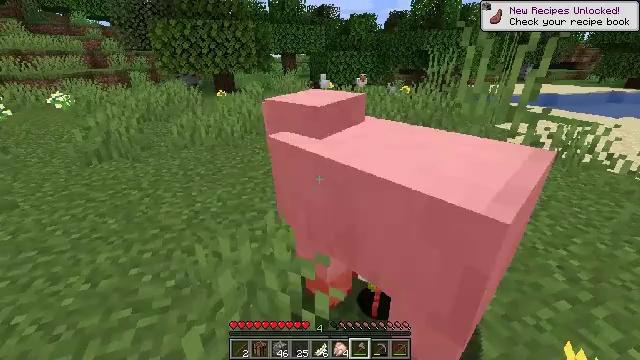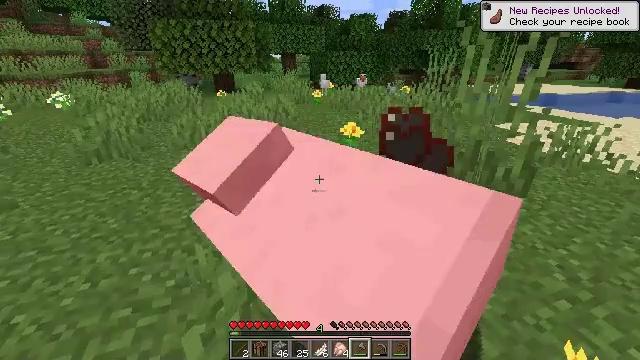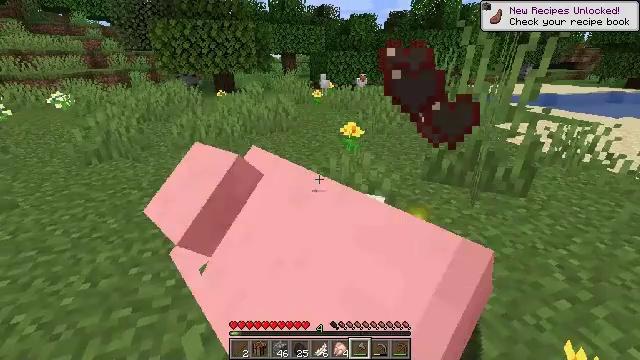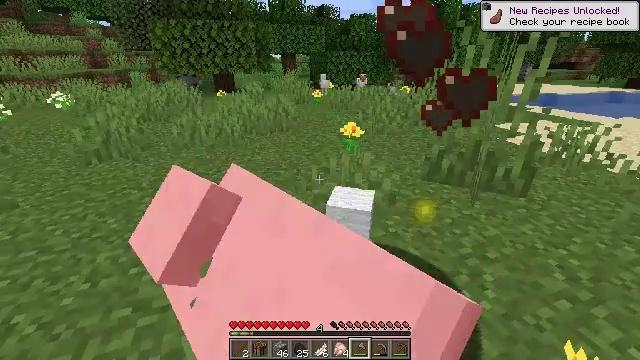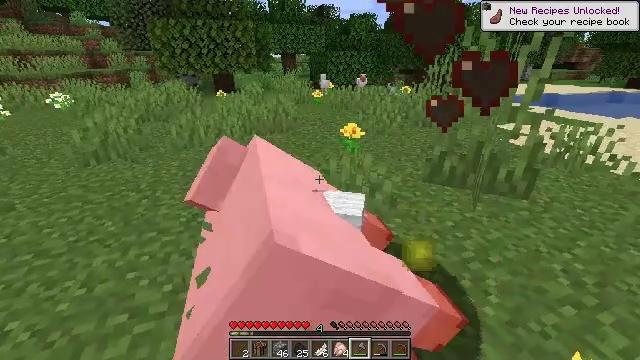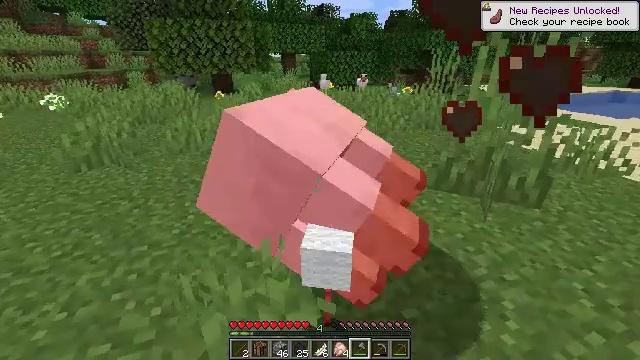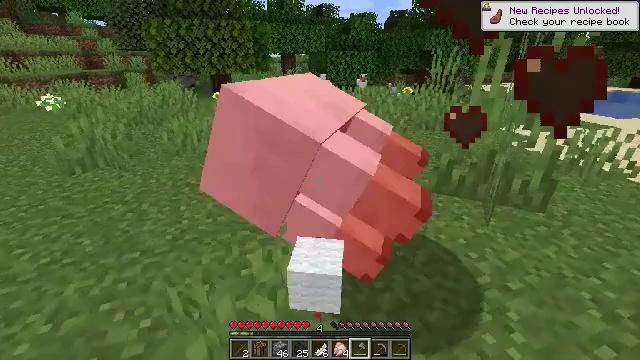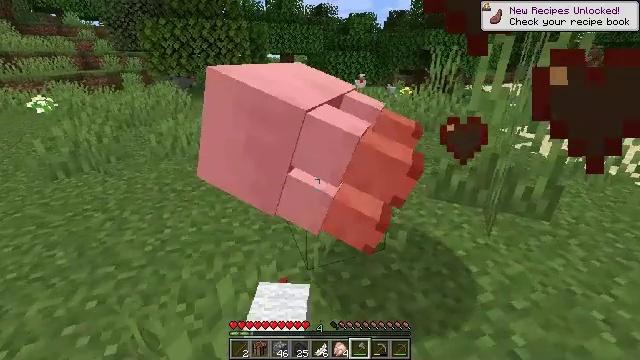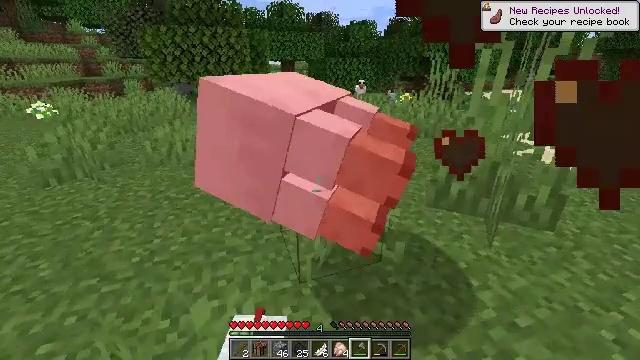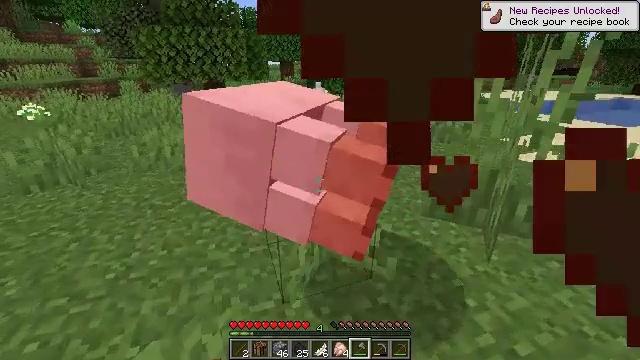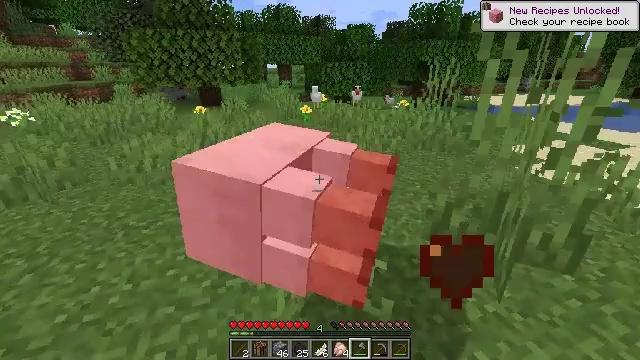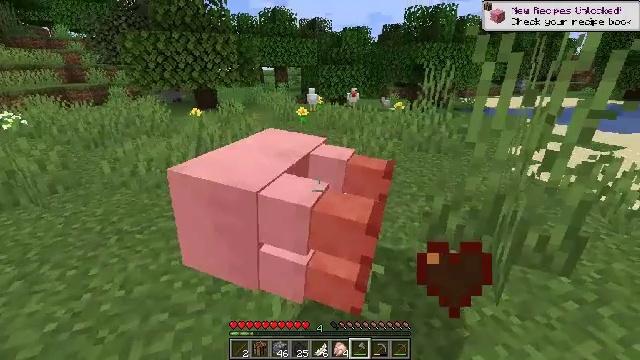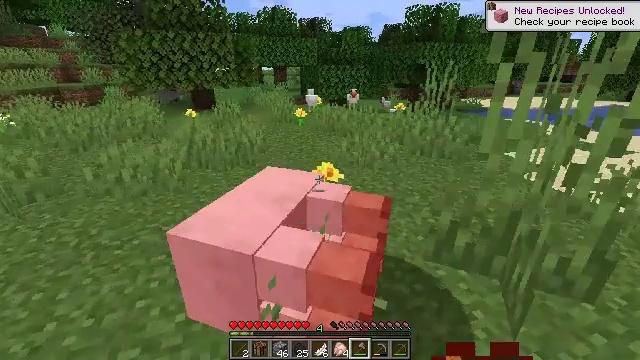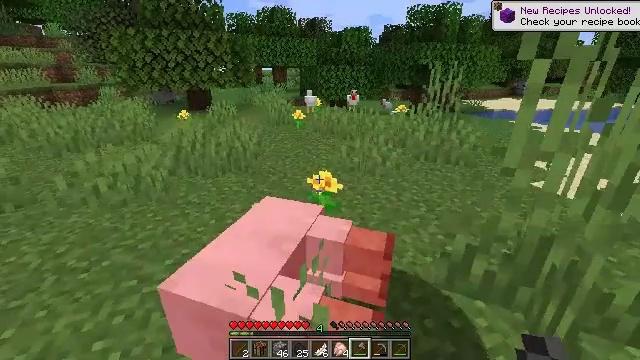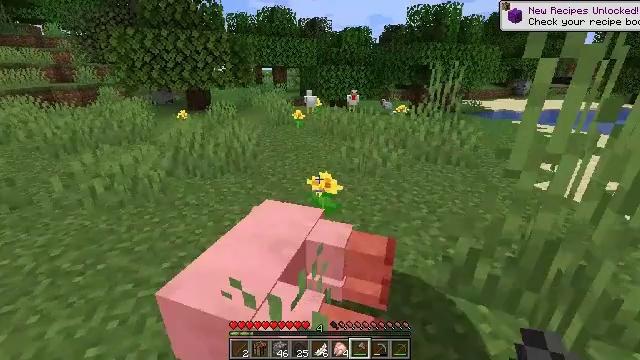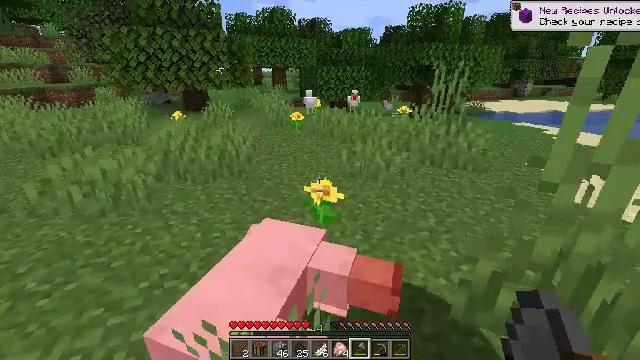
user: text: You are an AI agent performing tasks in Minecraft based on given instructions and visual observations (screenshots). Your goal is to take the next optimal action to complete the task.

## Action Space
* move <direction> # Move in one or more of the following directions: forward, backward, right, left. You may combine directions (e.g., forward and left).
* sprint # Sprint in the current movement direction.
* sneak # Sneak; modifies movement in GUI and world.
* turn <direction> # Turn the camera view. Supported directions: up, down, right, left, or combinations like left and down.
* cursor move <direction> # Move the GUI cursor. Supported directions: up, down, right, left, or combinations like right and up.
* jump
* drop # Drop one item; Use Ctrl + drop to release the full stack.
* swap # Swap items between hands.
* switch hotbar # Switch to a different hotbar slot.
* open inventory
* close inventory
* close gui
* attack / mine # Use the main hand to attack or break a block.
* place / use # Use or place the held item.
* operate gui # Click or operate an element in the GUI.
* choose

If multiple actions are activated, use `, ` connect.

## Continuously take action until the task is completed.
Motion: motion action
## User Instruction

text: Hunt a chicken.
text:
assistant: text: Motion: no_op
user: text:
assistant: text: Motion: no_op
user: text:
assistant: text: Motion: no_op
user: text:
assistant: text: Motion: move forward
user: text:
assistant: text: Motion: move forward
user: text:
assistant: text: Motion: move forward and move right
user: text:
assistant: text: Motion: move forward and move right
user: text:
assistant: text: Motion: move forward and move right, turn up
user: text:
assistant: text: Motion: move forward
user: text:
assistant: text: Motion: move forward
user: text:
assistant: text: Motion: move forward
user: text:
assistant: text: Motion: move forward
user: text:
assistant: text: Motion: move forward
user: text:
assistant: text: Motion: move forward
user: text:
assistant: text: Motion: move forward
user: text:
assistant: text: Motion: no_op
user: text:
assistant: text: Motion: move forward
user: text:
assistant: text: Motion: move forward
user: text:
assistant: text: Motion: no_op
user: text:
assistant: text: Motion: move forward
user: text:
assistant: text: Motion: move forward
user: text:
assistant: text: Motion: move forward
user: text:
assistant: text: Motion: move forward
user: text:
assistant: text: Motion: move forward
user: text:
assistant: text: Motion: move forward
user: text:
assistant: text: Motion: move forward
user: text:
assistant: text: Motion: move forward
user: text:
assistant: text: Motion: move forward
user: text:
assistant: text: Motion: move forward, turn up
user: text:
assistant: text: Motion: move forward, turn up